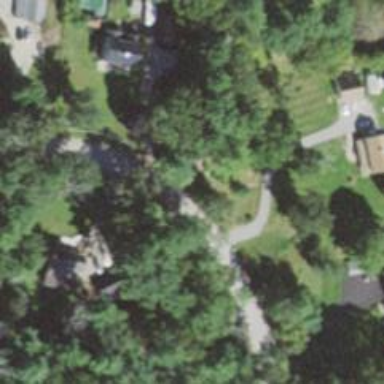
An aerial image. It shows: Residential driveway used as service road.